Question: I've created a popover inside my 'MainViewController' when some button its touched using the 'UIPopoverPresentationController' and set like it's delegate like it's showed in the WWDC 2014, in the following way :
>
'''
class MainViewController : UIViewController, UIPopoverPresentationControllerDelegate {
@IBAction func showPopover(sender: AnyObject) {
var popoverContent = self.storyboard?.instantiateViewControllerWithIdentifier("PopOverViewController") as UIViewController
popoverContent.modalPresentationStyle = UIModalPresentationStyle.Popover
var popover = popoverContent.popoverPresentationController
popoverContent.preferredContentSize = CGSizeMake(250, 419)
popover!.delegate = self
popover!.sourceView = self.view
popover!.sourceRect = CGRectMake(180,85,0,0)
self.presentViewController(popoverContent, animated: true, completion: nil)
}
}
'''
The popover have a View inside it and when the View it's clicked with a Tap Gesture Recognizer I show 'LastViewController' using a modal segue, the modal segue is created through the Interface Builder, not in code using an action to present the another 'LastViewController'
Once the 'LastViewController' is dismissed and I'm back in the 'MainViewController' the popover remains open.
Inside the I only have the default code nothing more.
>
'''
@IBAction func dismissVIew(sender: AnyObject) {
self.dismissViewControllerAnimated(true, completion: nil)
}
'''
The above code is used to dismiss the 'LastViewController' once the button inside is touched.
>

How can I dismiss the popover once the another 'LastViewController' it's visible, or before the another 'LastViewController' should be opened?
Thanks in advance
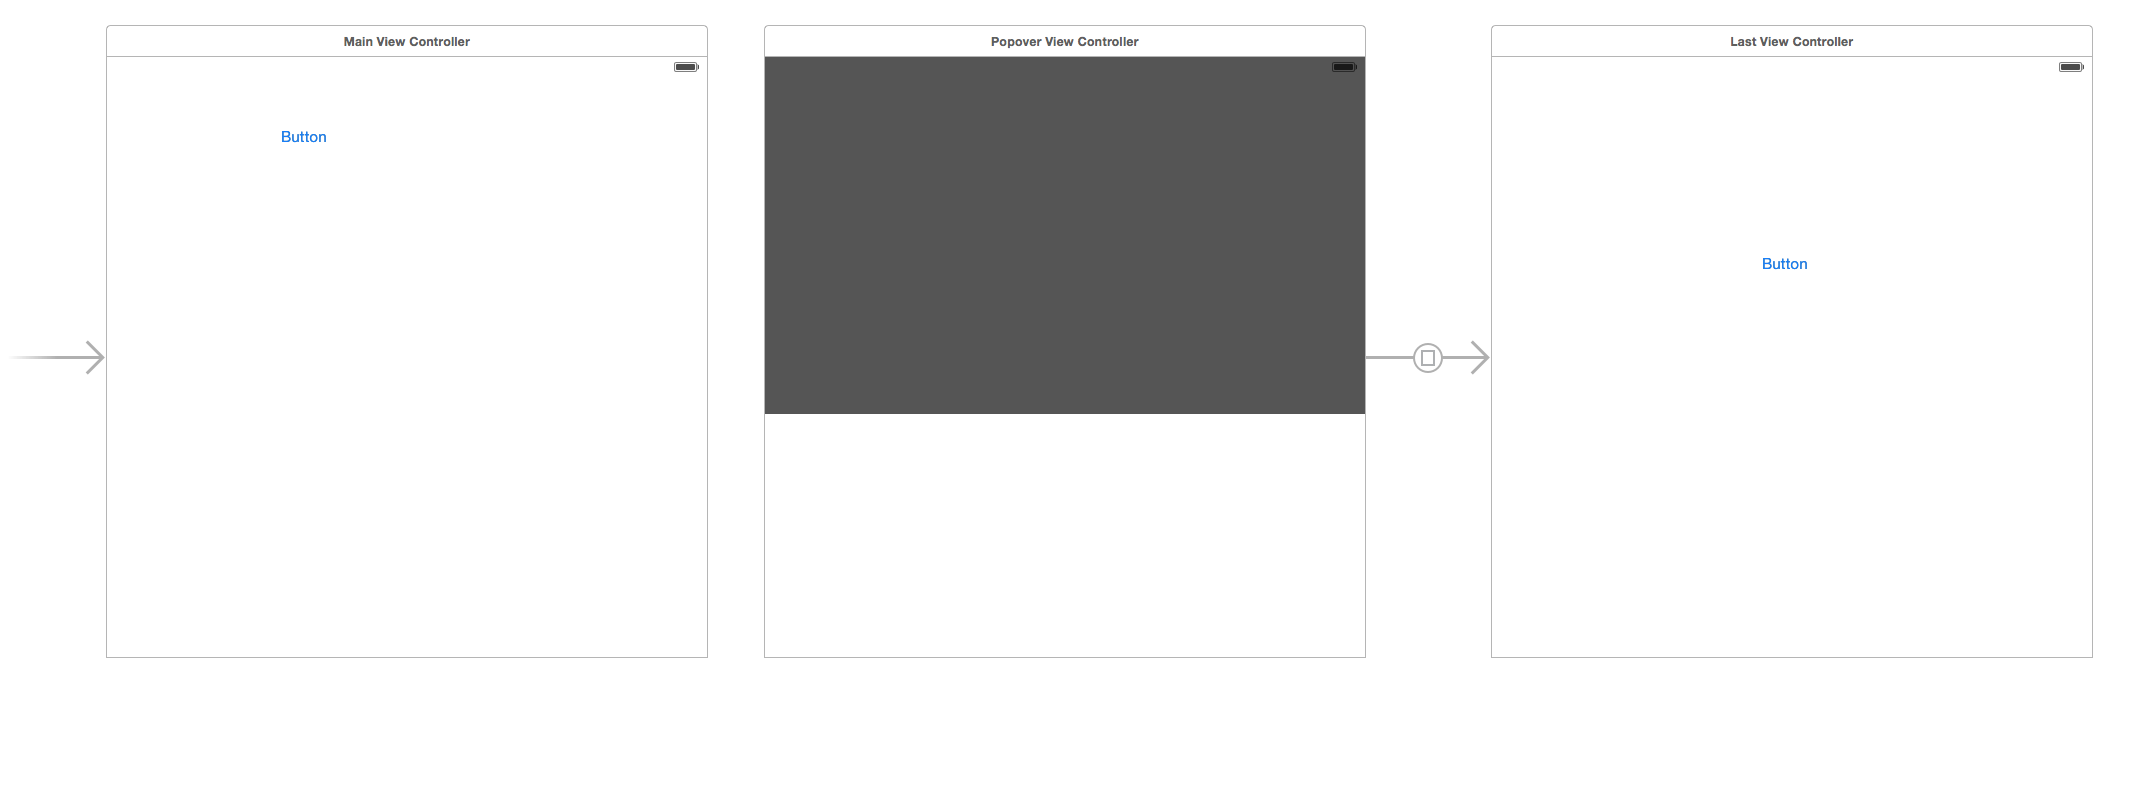
Answer: <URL>.
There scenario is different but solution is same
You have to write code for dismiss presented view controller on completion of current view controller.
Write below code on your dismissVIew method of 'LastViewController.swift'
'''
var tmpController :UIViewController! = self.presentingViewController;
self.dismissViewControllerAnimated(false, completion: {()->Void in
println("done");
tmpController.dismissViewControllerAnimated(false, completion: nil);
});
'''
Download <URL>